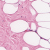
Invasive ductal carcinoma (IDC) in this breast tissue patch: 0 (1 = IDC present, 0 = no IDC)